Modality: CBCT
Slice 42 of 80
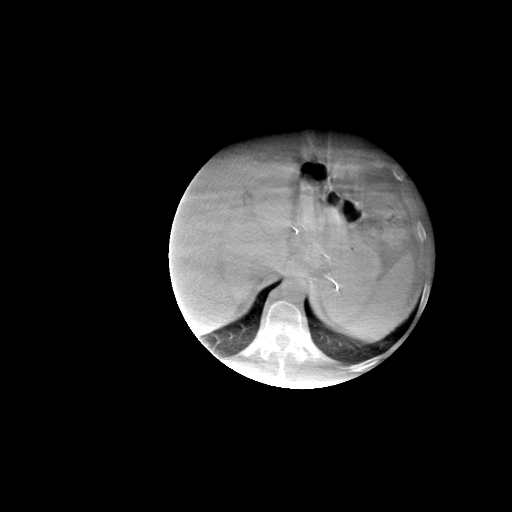